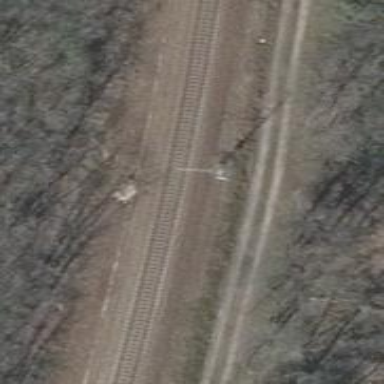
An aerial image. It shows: Railway signal.